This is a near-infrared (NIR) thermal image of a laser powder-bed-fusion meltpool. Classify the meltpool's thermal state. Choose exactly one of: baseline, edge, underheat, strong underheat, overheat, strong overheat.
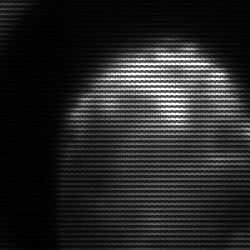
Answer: edge